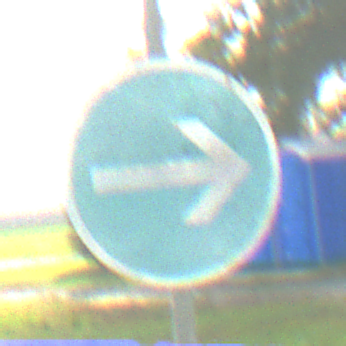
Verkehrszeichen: VorgeschriebeneFahrtrichtungHierRechts
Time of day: MorningAfternoon
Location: Outdoor (Suburban)
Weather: PartlyCloudy
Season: NotSpecified
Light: Natural